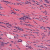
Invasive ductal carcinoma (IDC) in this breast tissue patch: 1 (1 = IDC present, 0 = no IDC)